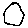
Label: circle